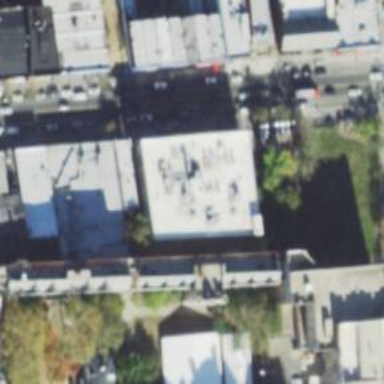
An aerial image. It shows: Healthcare clinic.